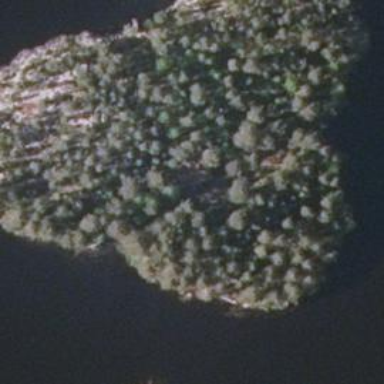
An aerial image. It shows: Islet surrounded by woodland.